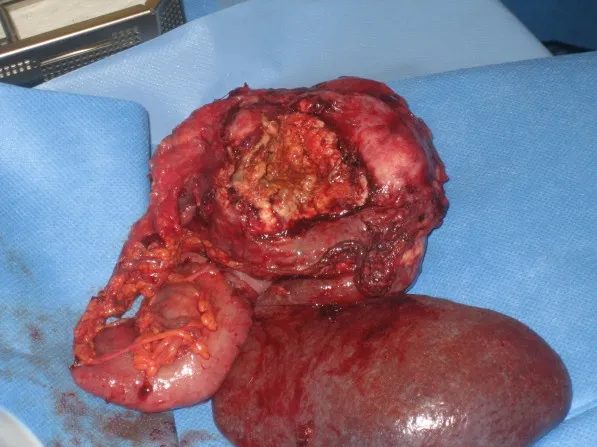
Photographic evidence of the resected specimen with attached spleen.
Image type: medical_photograph (other_medical_photograph)